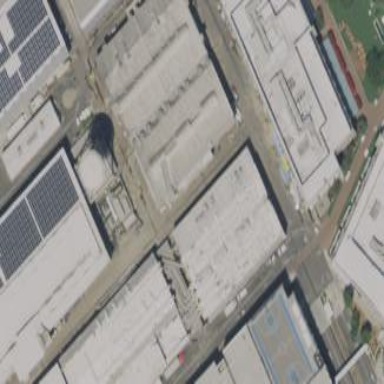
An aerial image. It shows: Industrial building.